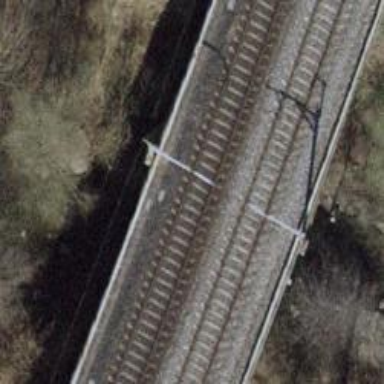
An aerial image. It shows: Single-track railway bridge with electrified contact line.